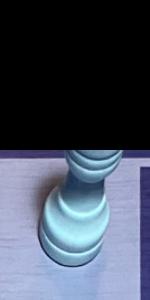
Label: Rook_White